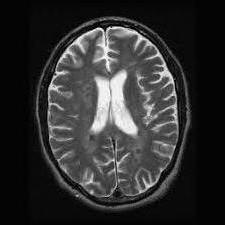
Label: notumor